Question: I have a php script that works perfectly on the browser BUT it has this error on windows command line.

I have ssl enabled in php config and from what I gather it works for browser but not command line but I don't understand the difference between these two (neither is windows service I belive). Basicly I don't know what to do about it and I need to run the script from commandline, then create .bat file (in order to start windows scheduler - like cron under linux).
I have windows Xp and Xampp. Please help.
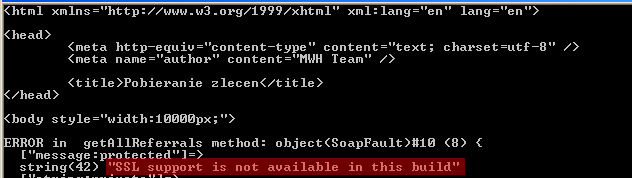
Answer: As mentioned in comment above. Php in command line uses different php.ini config.